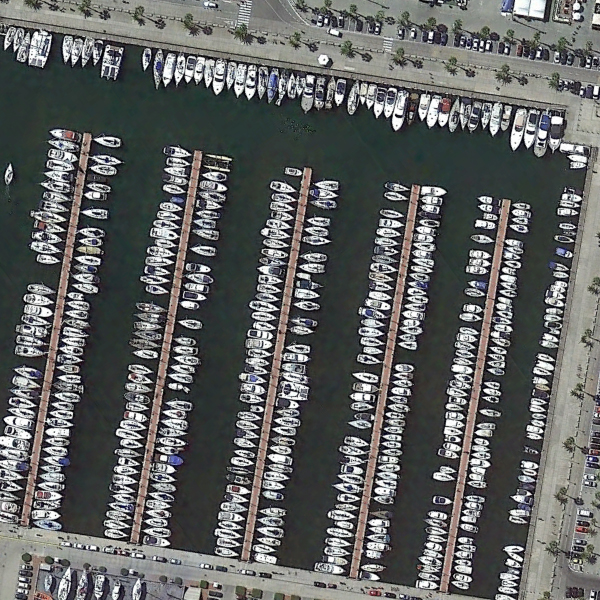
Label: Port